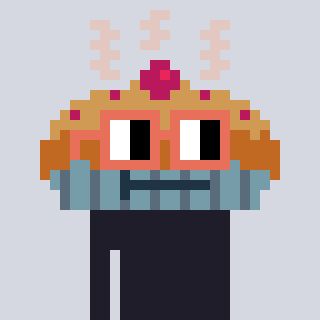
a pixel art character with square orange glasses, a pie-shaped head and a grayscale-colored body on a cool background